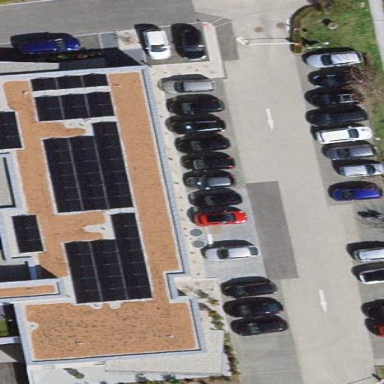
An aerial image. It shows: Parking area with surface.